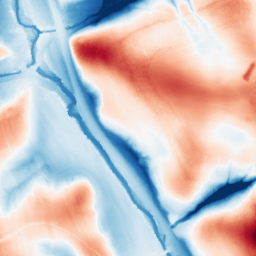
Category: edge_preserving
Decomposition family: guided
Decomposition parameters: radius: 32
eps: 0.01
Upsampling method: quintic
Upsampling parameters: scale: 8
Upsampling scale: 8